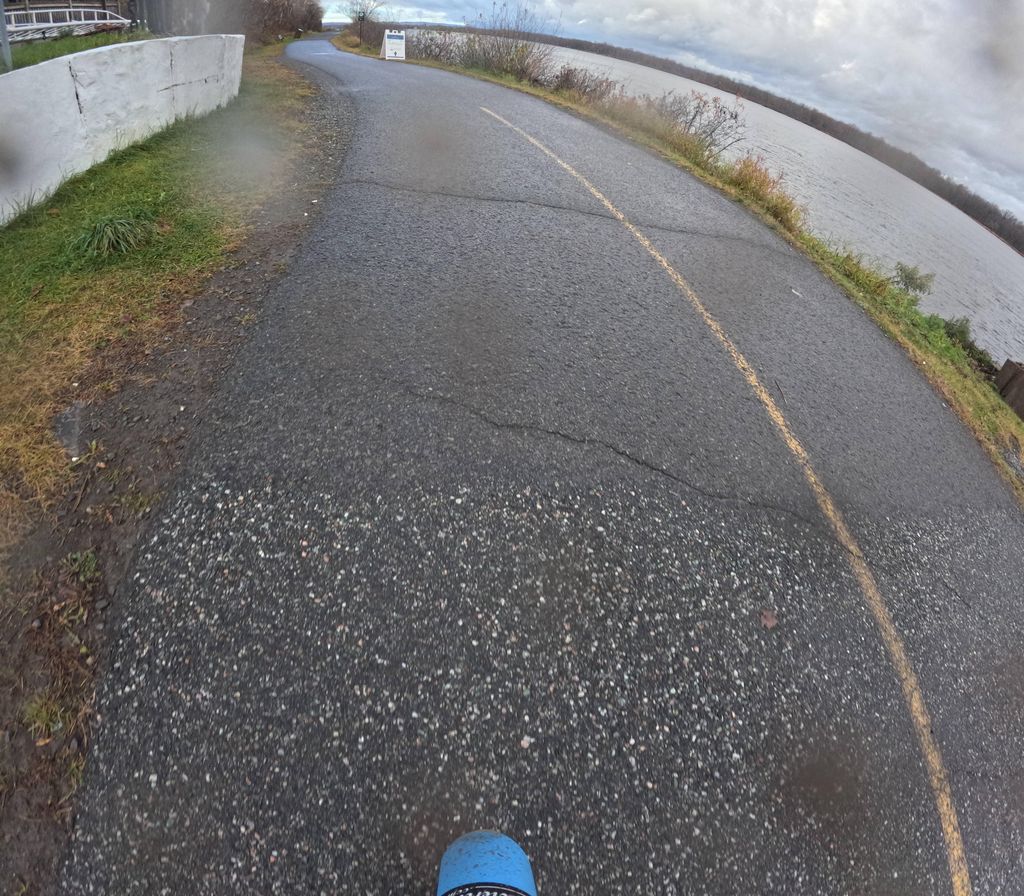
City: ottawa-gatineau